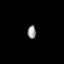
Tissue: prostate
Cell type: Endothelial cells
Senescence score: 0.6916
Nuclear area (px): 110
Mean DAPI intensity: 150.518